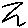
Label: zigzag